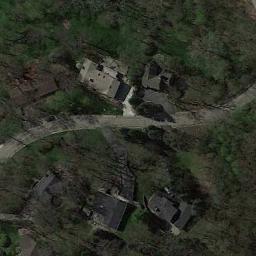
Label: medium_residential